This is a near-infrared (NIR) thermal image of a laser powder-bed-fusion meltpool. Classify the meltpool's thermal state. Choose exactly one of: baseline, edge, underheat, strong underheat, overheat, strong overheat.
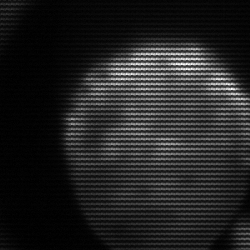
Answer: edge